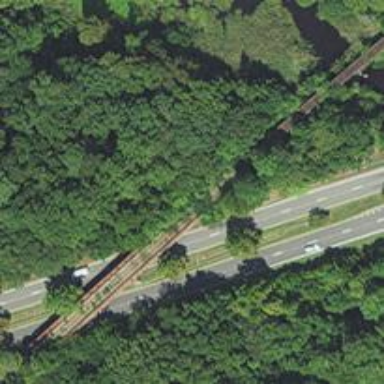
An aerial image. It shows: Rail spur service.